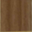
Piece: xx